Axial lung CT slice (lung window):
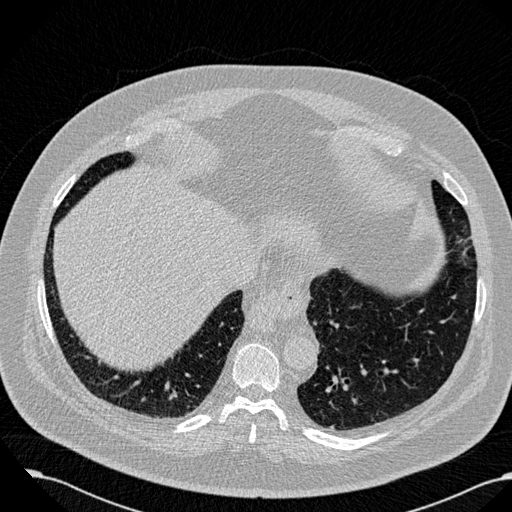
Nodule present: no